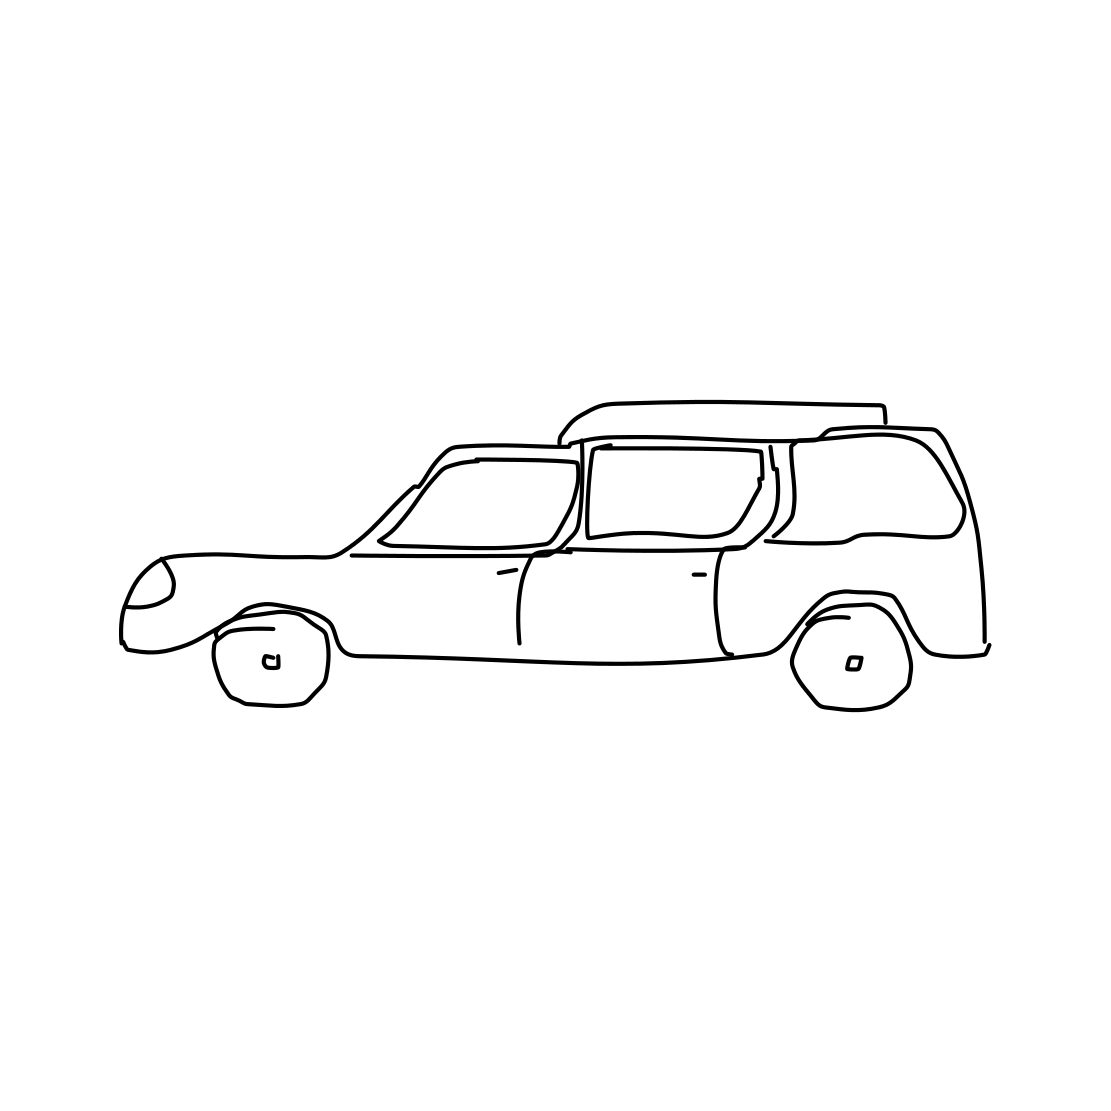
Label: suv